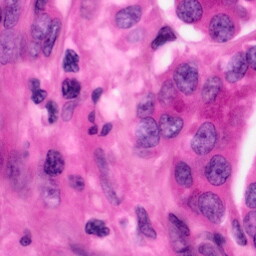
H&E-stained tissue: Pancreatic